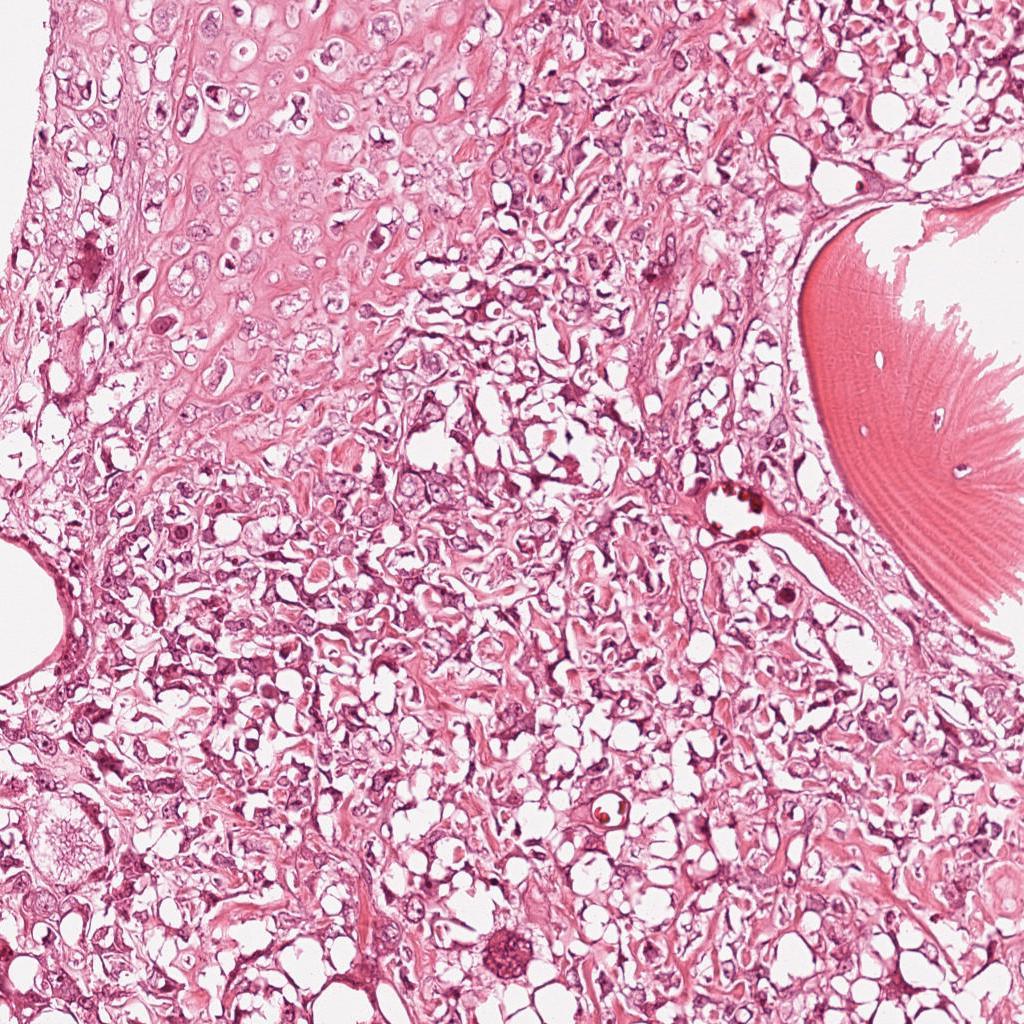
Label: Viable